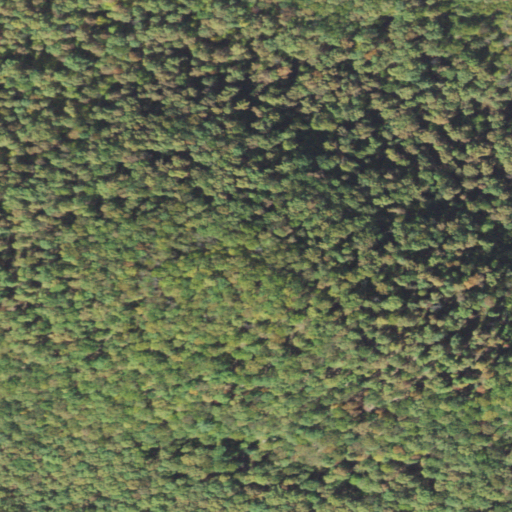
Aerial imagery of mountain in Pennsylvania named Little Round Top containing deciduous forest and open development